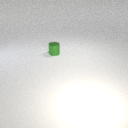
small green metal cylinder